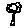
Label: tree